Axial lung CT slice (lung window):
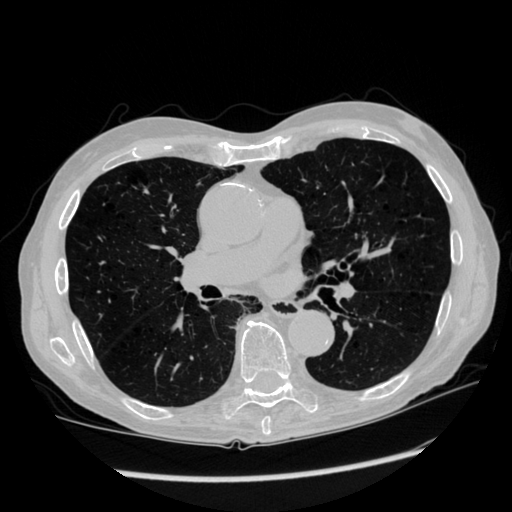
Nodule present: no